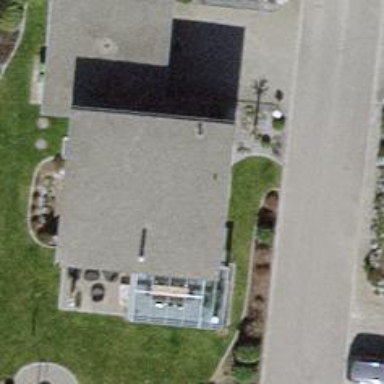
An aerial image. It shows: Detached building with skillion roof shape.